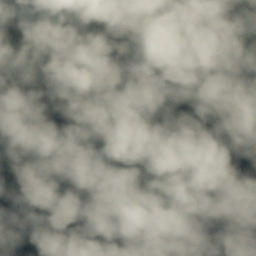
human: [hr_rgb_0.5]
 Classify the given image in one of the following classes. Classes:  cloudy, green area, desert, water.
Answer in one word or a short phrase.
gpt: cloudy